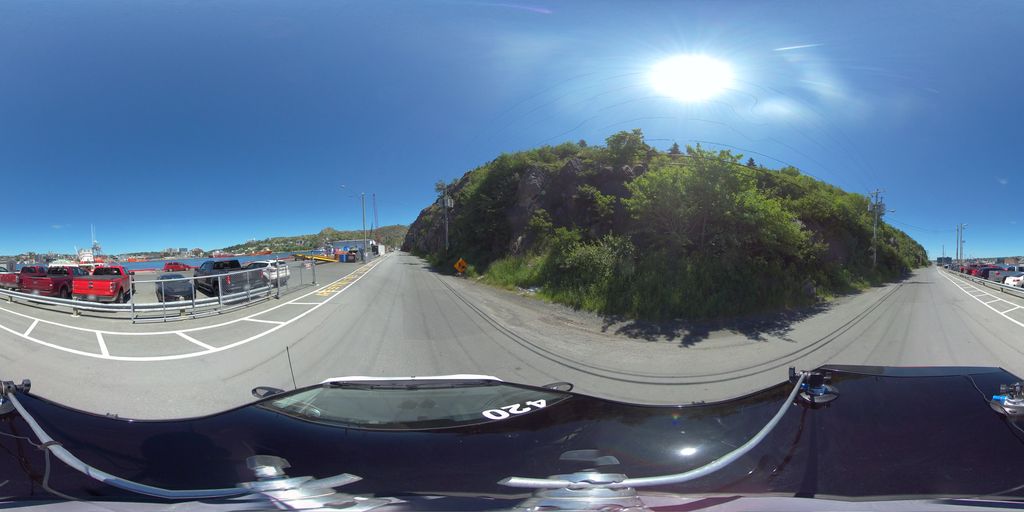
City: st_johns